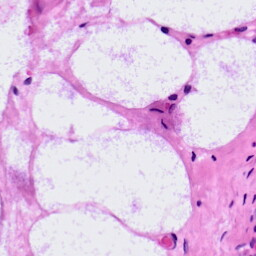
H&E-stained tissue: LymphNode